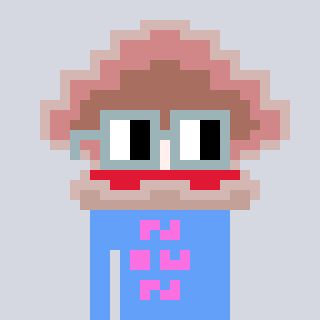
a pixel art character with square dark gray glasses, a oyster-shaped head and a blue-colored body on a cool background